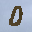
Label: 0